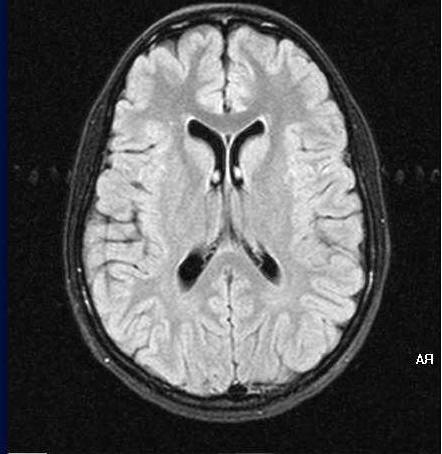
Label: notumor